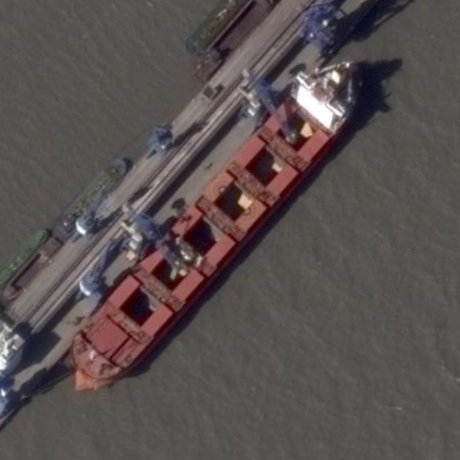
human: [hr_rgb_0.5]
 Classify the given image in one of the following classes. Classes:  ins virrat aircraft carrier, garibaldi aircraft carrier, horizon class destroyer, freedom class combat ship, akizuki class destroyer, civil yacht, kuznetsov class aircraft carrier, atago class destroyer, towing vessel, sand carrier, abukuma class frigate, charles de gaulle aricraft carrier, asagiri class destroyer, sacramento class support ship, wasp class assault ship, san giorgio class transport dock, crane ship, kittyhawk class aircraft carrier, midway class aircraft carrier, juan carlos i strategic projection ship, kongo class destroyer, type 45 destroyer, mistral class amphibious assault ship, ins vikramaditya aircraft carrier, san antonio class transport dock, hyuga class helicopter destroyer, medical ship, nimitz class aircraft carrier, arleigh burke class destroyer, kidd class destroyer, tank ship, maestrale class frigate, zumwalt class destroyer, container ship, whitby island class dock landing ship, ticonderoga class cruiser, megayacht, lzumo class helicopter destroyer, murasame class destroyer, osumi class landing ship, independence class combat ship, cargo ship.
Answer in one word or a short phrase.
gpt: Cargo ship